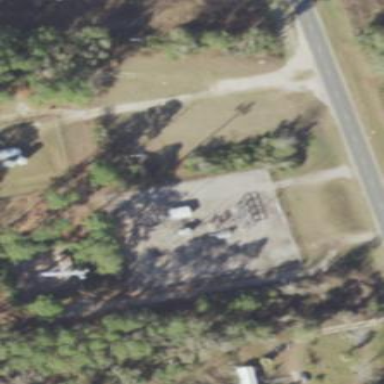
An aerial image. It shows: Distribution power substation secured by fence.